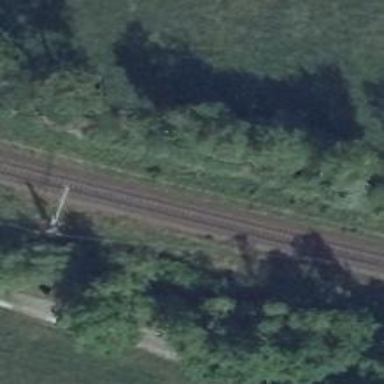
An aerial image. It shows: Railway signal.